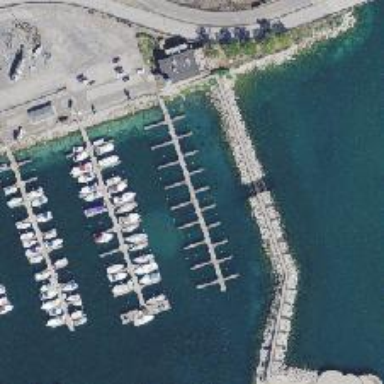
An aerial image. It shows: Man-made pier.